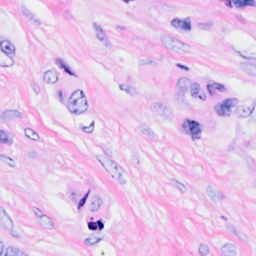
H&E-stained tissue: Breast